Question: I'm trying to create a UITableViewController that it's UITableViewCell is a xib file. The Xib file is empty (0 controls) all the controls are created programmatically like this
'''
- (id) initWithTitle: (NSString*)p_title andImage: (UIImage*)p_image
{
//adding checkbox & title
MMCheckbox* myCheckbox = [[MMCheckbox alloc] initWithTitle:p_title andHeight:20];
myCheckbox.frame = CGRectMake(self.frame.size.width - myCheckbox.frame.size.width -15,20, myCheckbox.frame.size.width, 20);
myCheckbox.flat = YES;
myCheckbox.strokeColor = [UIColor whiteColor];
myCheckbox.checkColor = [UIColor magentaColor];
myCheckbox.uncheckedColor = [UIColor clearColor];
myCheckbox.tintColor = [UIColor clearColor];
[self addSubview:myCheckbox];
//adding the image
UIImageView* imageView = [[UIImageView alloc] initWithFrame:CGRectMake (15, 10, 20, 20)];
[imageView setImage: p_image];
return self;
}
'''
In the xib file I placed a UITableViewCell and set it's class to my class MMCheckboxTableViewCell

In my tableViewController I'm creating the cell loading it from NIB like so
'''
- (UITableViewCell *)tableView:(UITableView *)p_tableView cellForRowAtIndexPath:(NSIndexPath *)p_indexPath
{
//create a UI tableViewCell
UITableViewCell* cell = [p_tableView
dequeueReusableCellWithIdentifier:@"comboBoxCell"];
if(cell == nil)
{
UIViewController *temporaryController = [[UIViewController alloc] initWithNibName:@"MMComboBoxTableCell" bundle:nil];
// Grab a pointer to the custom cell.
cell = (MMComboBoxTableCell *)temporaryController.view;
}
}
'''
I've looked at many post with the same question and checked to see I've got every thing right according to <URL>.
Please let me know what I'm missing.
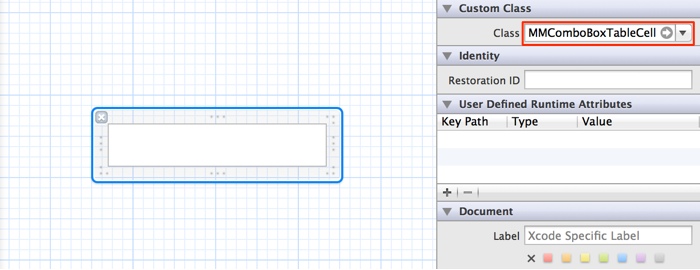
Answer: My problem was with the way I was loading the XIB.
By changing the following:
'''
UIViewController *temporaryController = [[UIViewController alloc] initWithNibName:@"MMComboBoxTableCell" bundle:nil];
'''
to this:
'''
MMComboBoxTableCell* temporaryController = [[[NSBundle mainBundle] loadNibNamed:@"MMComboBoxTableCell" owner:self options:nil] objectAtIndex:0];
'''
Problem solved.